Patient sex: F
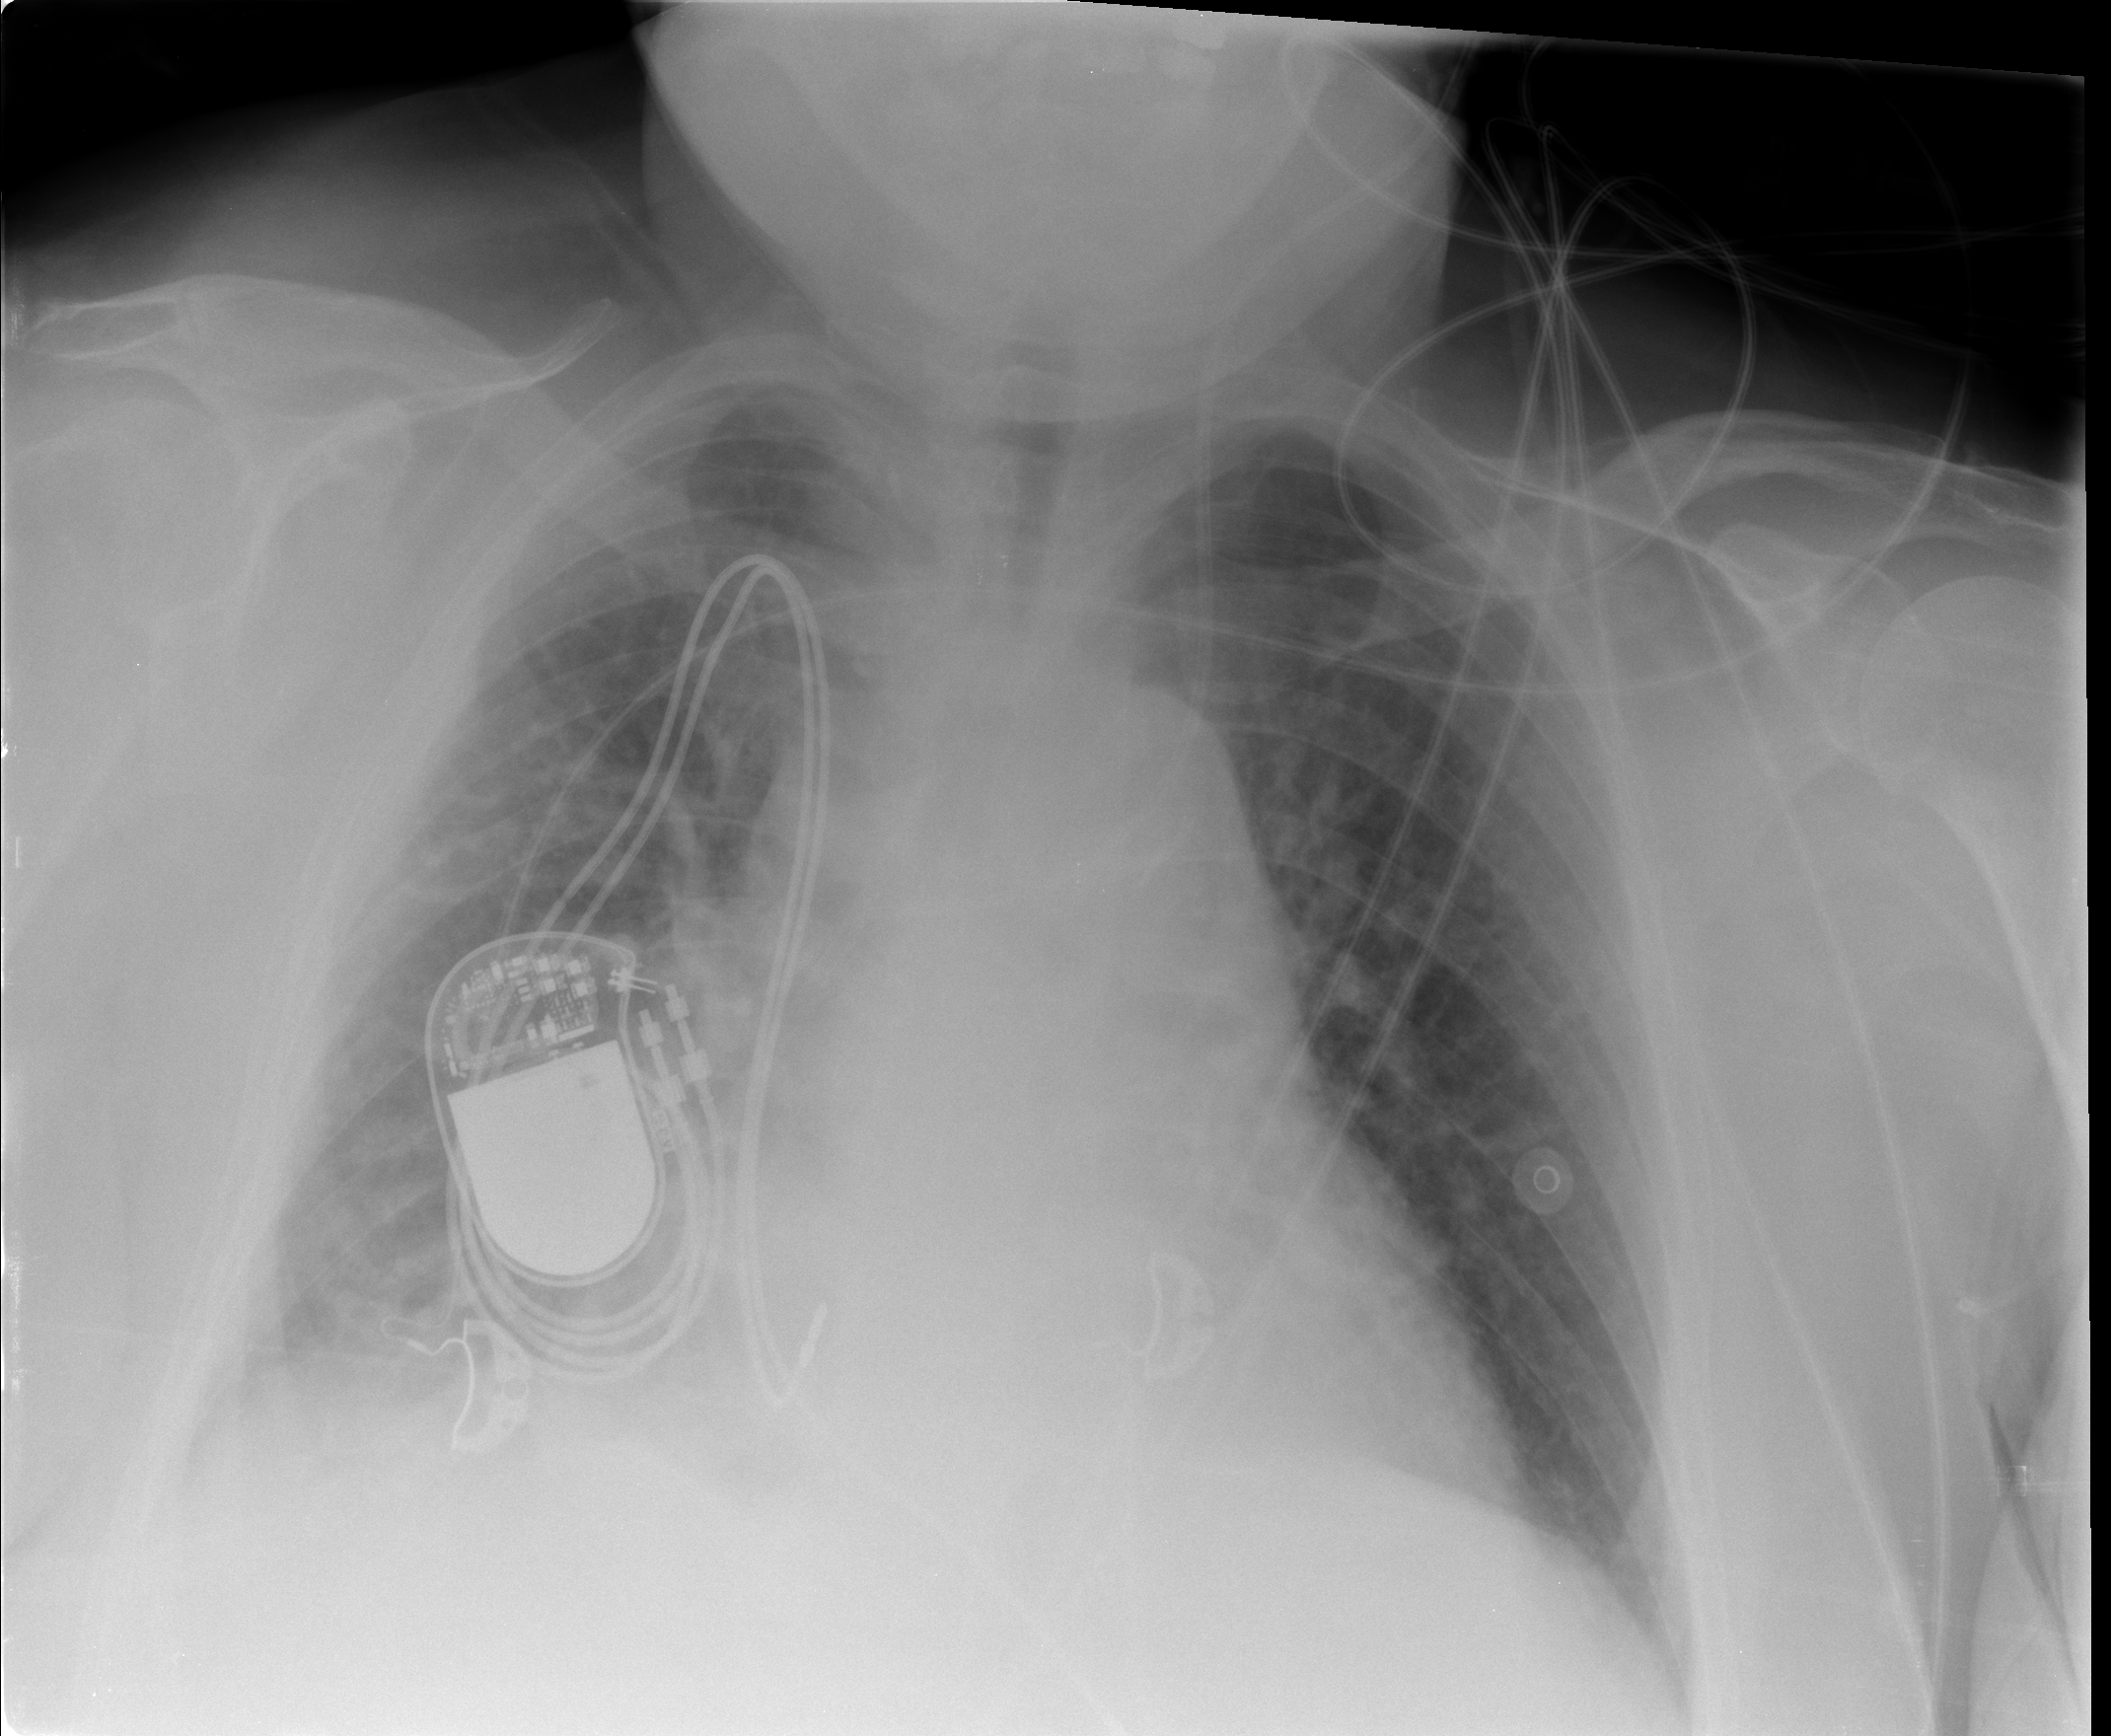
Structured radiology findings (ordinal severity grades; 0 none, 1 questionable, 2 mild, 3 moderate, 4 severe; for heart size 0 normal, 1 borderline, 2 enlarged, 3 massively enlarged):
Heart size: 2
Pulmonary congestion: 2
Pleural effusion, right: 2
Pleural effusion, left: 0
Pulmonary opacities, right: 2
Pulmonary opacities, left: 1
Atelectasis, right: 0
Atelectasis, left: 0